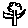
Label: flower